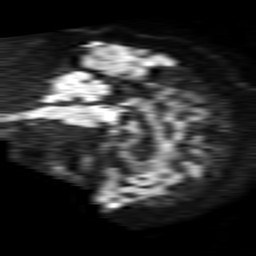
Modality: TRACE
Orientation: sagittal
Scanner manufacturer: philips
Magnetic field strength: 1.5 T
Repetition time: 4.6 s
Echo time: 0.08517 s